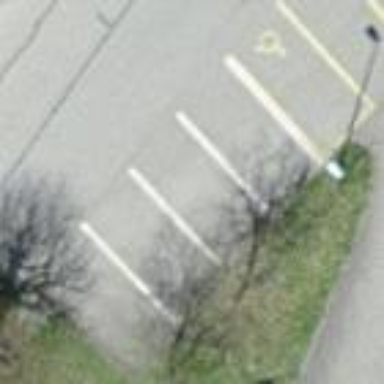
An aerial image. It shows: Street side parking area.